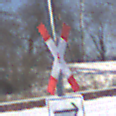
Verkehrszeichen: Andreaskreuz
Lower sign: RichtungsangabeDurchPfeile4
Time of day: MorningAfternoon
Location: Outdoor (Nature)
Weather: PartlyCloudy
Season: Winter
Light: Natural